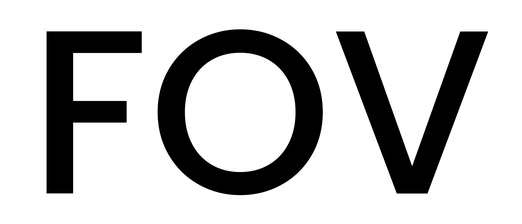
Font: Poppins-Medium